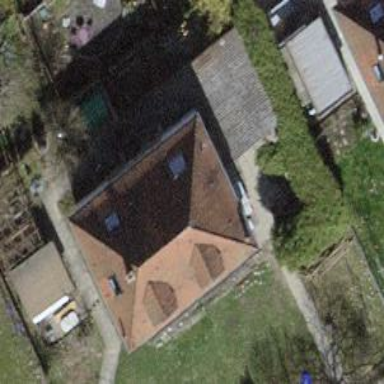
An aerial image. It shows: Semi-detached house.